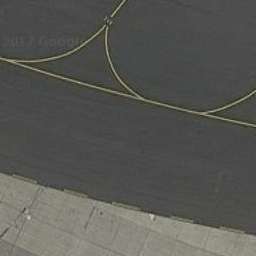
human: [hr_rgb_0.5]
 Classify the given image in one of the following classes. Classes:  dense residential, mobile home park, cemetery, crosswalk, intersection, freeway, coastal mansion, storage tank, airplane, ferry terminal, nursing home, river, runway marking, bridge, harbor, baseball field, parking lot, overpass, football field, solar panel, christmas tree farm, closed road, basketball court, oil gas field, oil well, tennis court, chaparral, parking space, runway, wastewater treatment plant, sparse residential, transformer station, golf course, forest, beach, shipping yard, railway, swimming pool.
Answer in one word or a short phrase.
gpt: runway marking